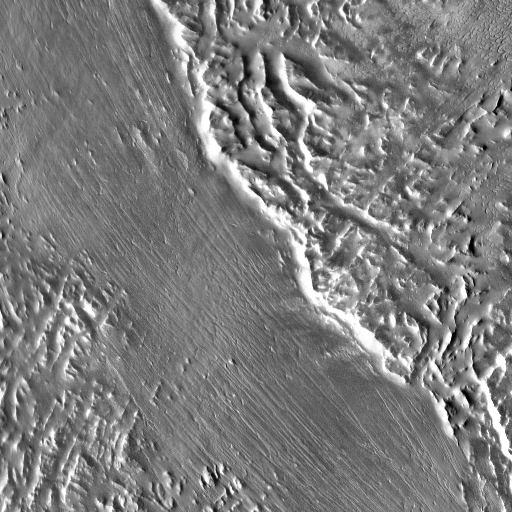
Crater classes present: Background, Buried